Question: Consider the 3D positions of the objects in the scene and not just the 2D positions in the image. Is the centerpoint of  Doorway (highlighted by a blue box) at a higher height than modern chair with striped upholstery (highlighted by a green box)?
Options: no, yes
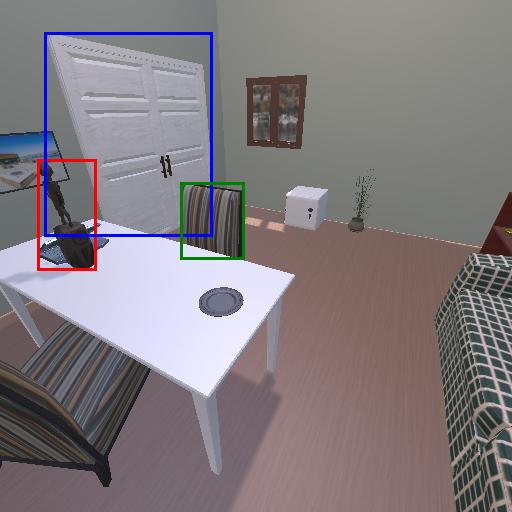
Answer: no